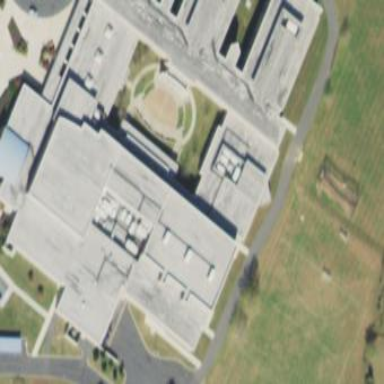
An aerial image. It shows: School building.